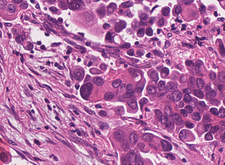
Tumor epithelial tissue: yes
Tumor-associated stroma tissue: yes
Normal tissue: no